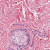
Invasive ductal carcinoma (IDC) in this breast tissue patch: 0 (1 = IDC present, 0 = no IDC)